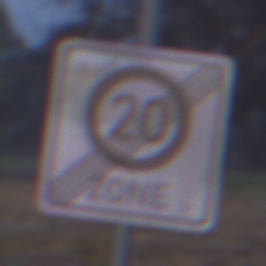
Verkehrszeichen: EndeZone20
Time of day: SunriseSunset
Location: Outdoor (Nature)
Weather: Clear
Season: NotSpecified
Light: Natural